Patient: sex M, age 55
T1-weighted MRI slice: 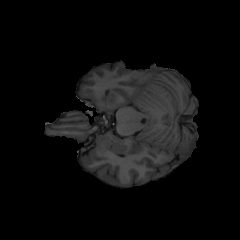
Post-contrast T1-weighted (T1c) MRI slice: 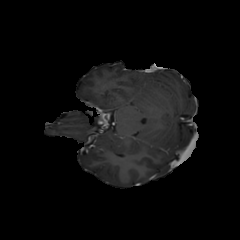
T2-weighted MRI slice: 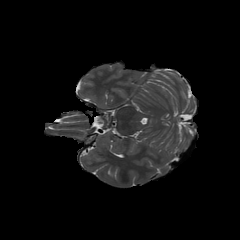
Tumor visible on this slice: no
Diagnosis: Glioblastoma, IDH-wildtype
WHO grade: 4